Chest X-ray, AP view. Patient: 65 years old, sex M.
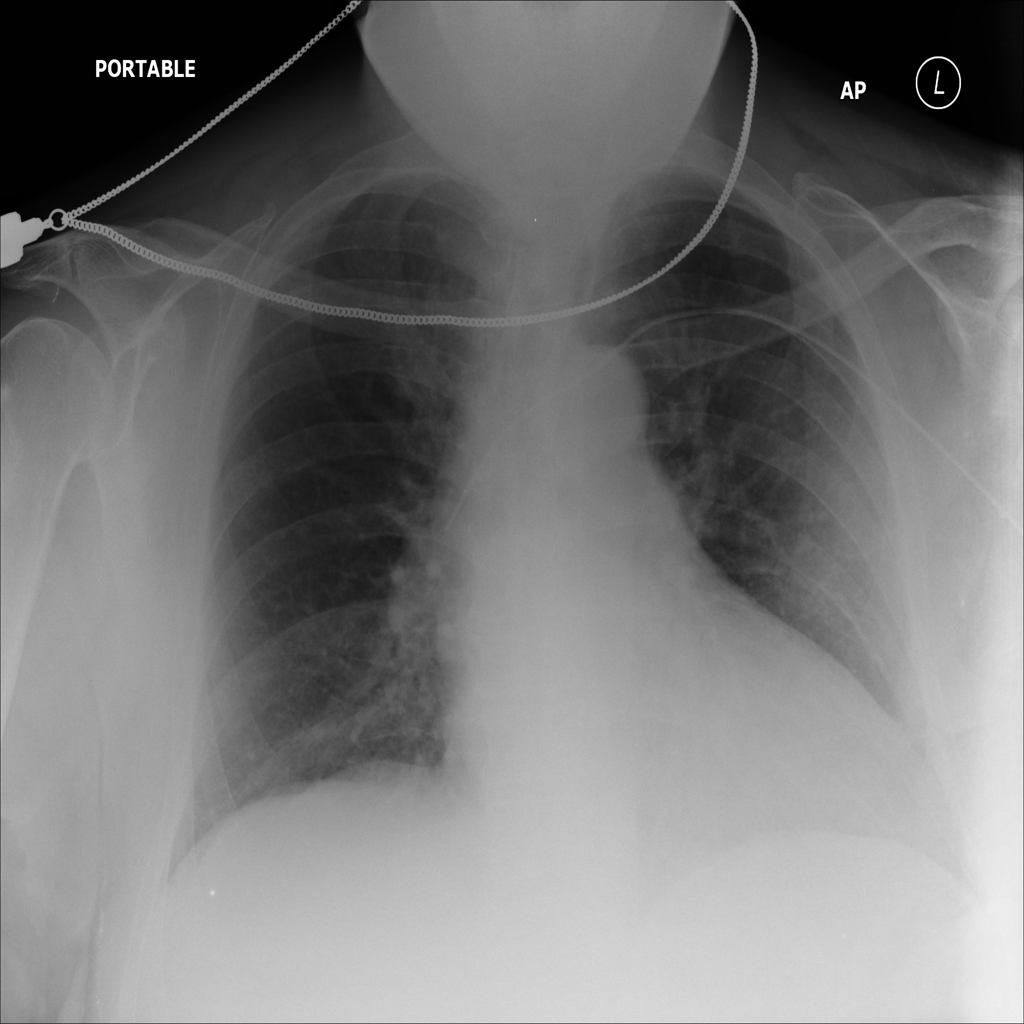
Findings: No Finding